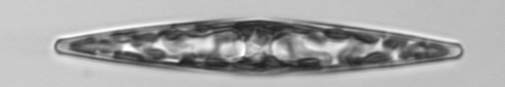
Label: Pleurosigma